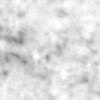
Label: no_change